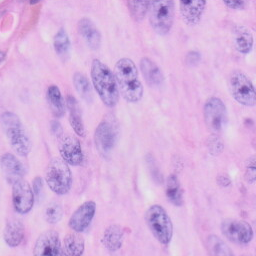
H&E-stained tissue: Skin